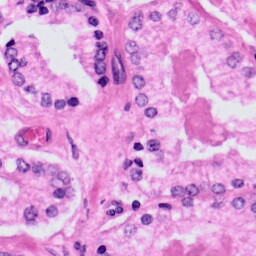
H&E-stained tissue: Prostate